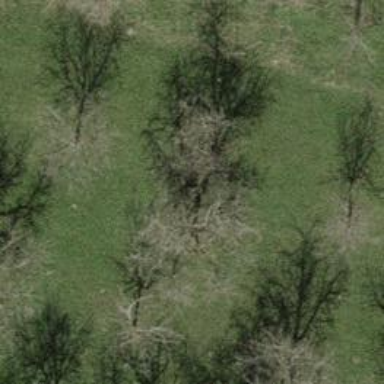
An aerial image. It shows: Single tag "natural: tree."